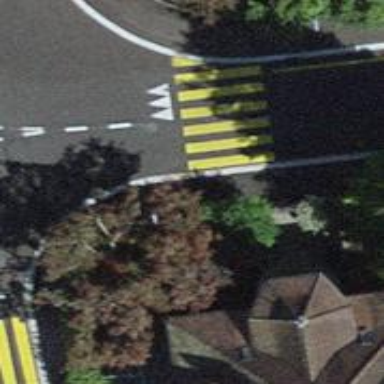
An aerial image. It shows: Uncontrolled zebra crossing with notable zebra markings.